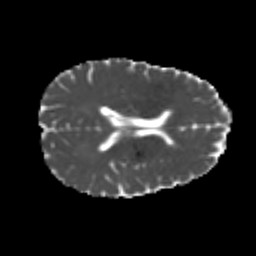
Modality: MD
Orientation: axial
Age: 24
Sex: male
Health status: healthy
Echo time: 0.074 s